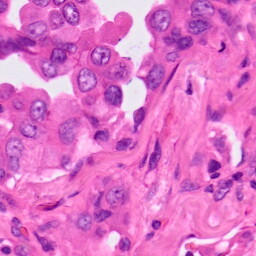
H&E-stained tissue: Lung